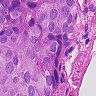
Metastatic tissue present: yes